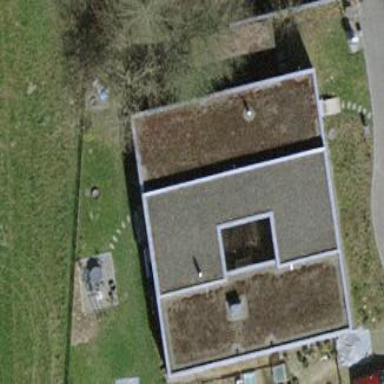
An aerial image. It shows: Simple and straightforward house.